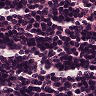
Metastatic tissue present: no